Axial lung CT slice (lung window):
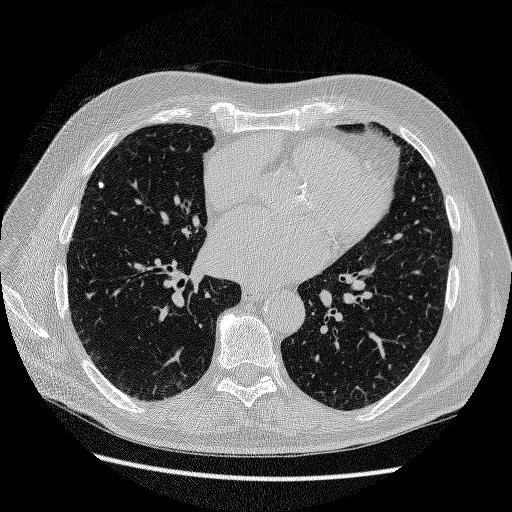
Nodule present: yes
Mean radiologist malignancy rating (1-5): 1